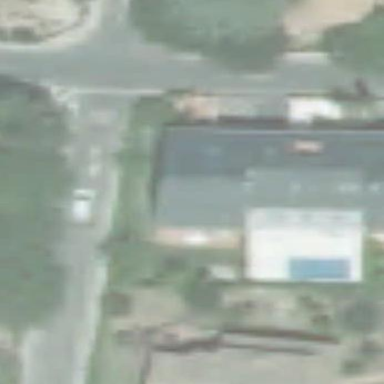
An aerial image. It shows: Terrace building.